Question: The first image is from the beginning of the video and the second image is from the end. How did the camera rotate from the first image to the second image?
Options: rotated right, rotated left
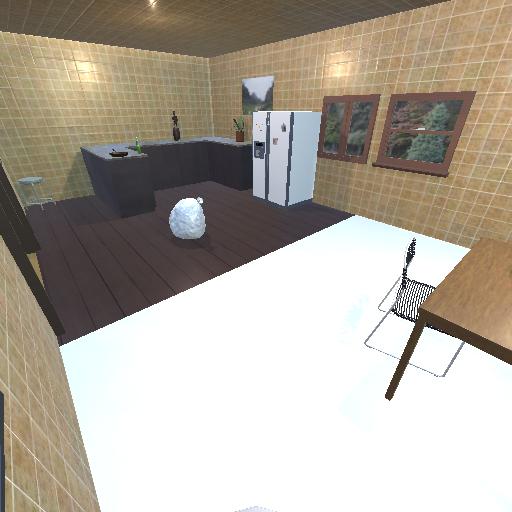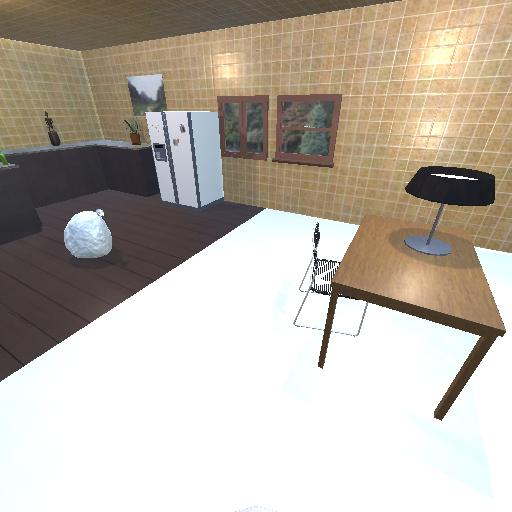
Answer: rotated right